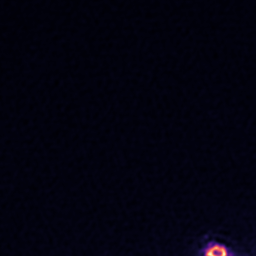
Label: Super-resolution ER image